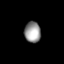
Tissue: lung
Cell type: Endothelial cells
Senescence score: 0.552
Nuclear area (px): 332
Mean DAPI intensity: 151.364